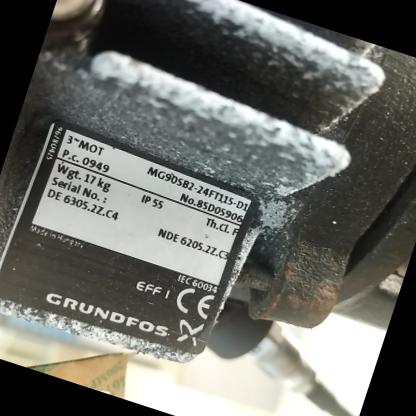
Klasa: tabliczka-znamionowa